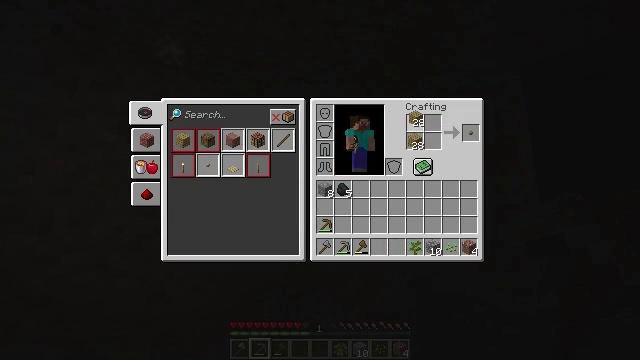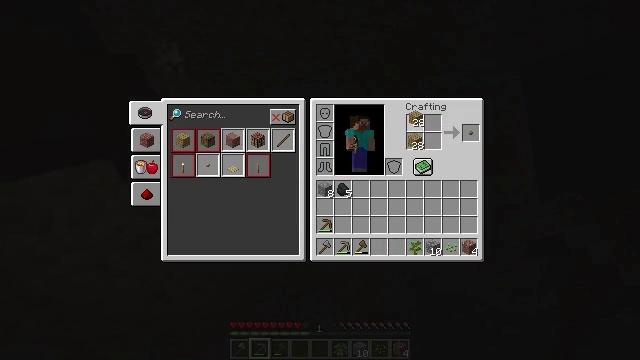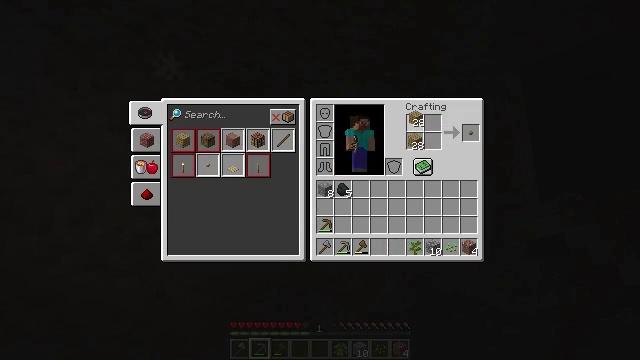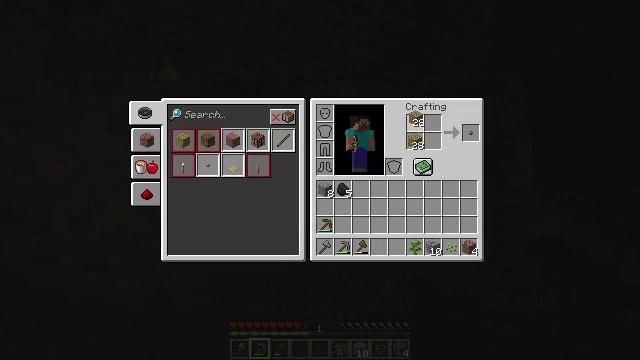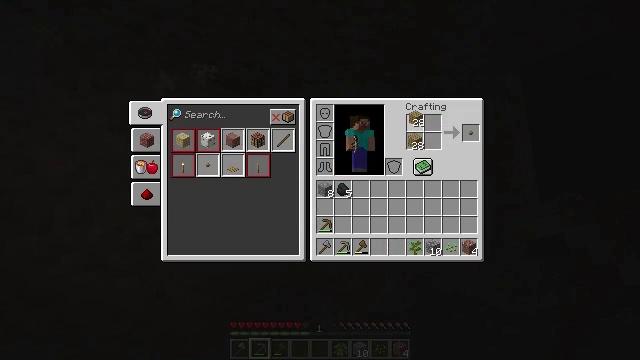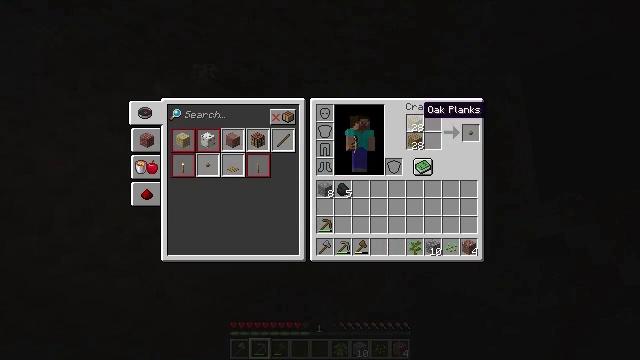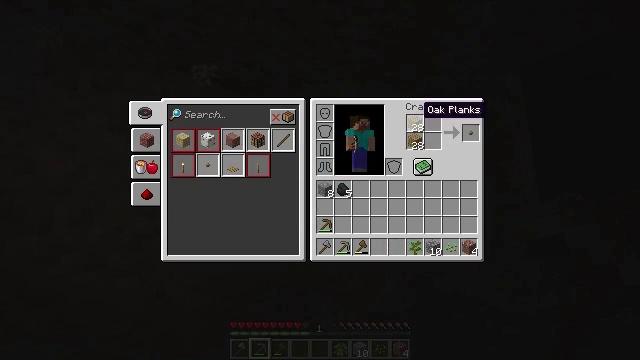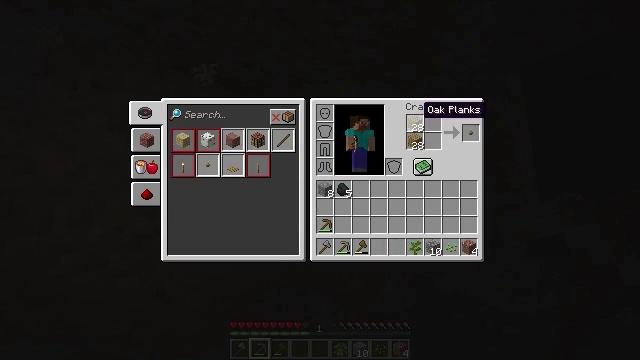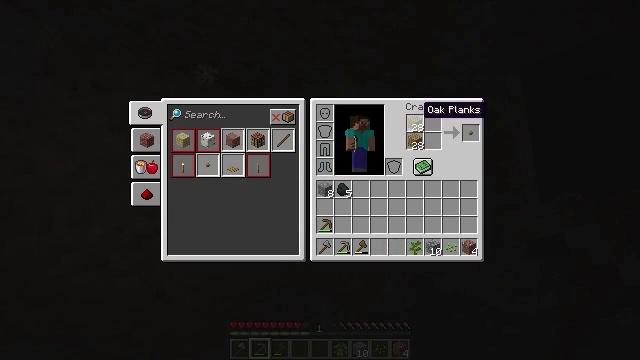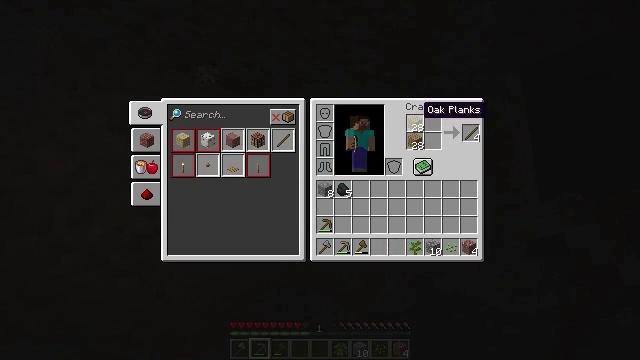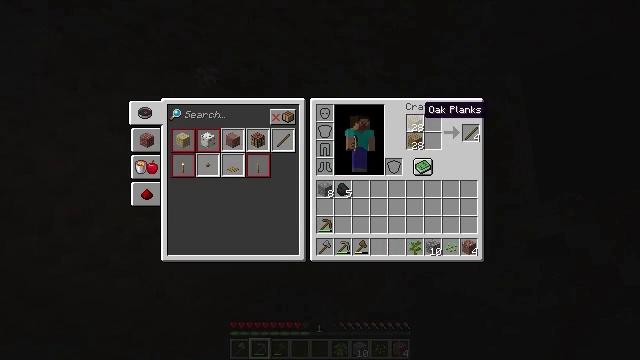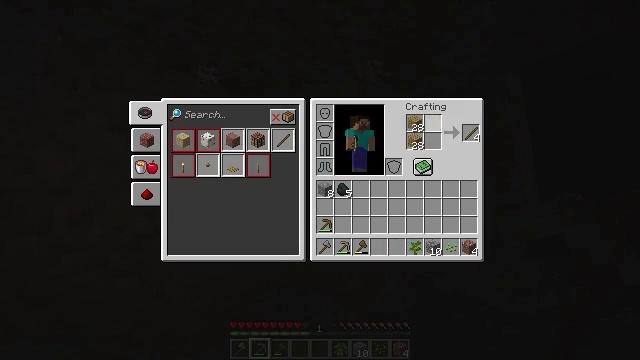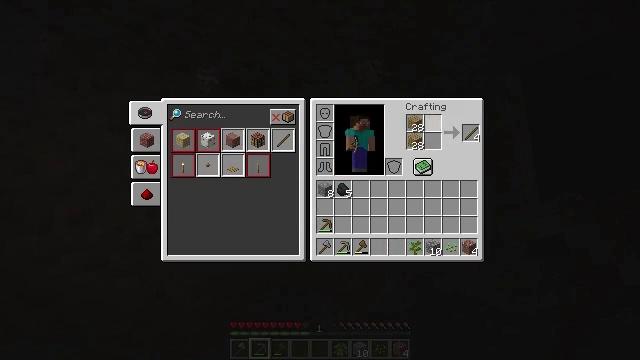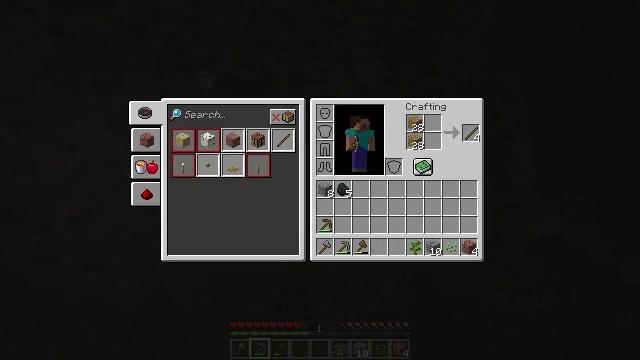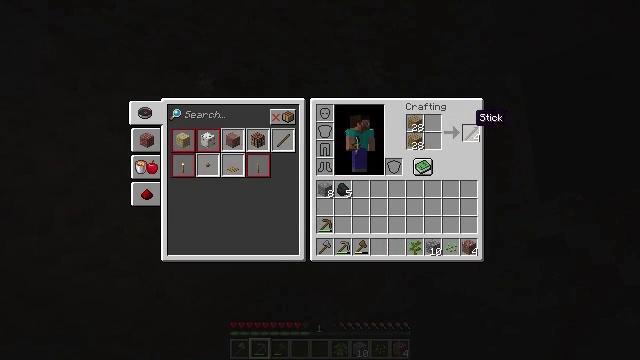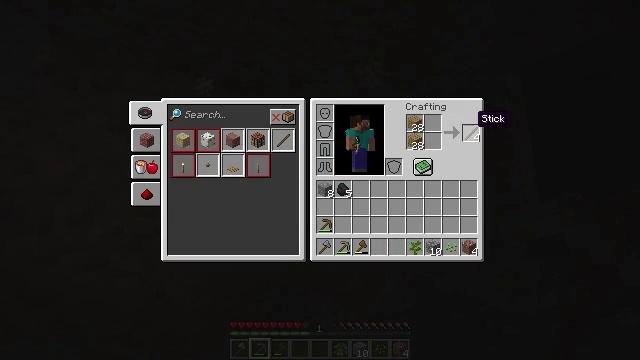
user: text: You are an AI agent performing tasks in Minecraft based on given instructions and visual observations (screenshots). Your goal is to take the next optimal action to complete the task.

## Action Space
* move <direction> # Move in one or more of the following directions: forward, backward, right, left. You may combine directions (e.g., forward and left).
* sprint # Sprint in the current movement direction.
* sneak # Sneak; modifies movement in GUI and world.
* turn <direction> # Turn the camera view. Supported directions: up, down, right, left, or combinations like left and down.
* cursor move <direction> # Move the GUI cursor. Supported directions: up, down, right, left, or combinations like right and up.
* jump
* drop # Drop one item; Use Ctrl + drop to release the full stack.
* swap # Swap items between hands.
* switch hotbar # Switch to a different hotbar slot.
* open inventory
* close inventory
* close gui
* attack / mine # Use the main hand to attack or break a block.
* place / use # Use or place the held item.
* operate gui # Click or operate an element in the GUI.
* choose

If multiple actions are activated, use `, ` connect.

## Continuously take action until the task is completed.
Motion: motion action
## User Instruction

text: Craft a stick.
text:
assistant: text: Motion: no_op
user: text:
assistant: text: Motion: no_op
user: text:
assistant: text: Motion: no_op
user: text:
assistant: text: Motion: attack / mine
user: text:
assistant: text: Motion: no_op
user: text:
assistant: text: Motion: no_op
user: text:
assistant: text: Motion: no_op
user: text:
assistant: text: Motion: no_op
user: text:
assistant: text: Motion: no_op
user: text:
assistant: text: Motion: no_op
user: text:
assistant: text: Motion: no_op
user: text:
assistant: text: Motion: turn right
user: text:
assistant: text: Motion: turn right
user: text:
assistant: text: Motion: no_op
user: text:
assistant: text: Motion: no_op
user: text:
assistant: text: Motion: no_op
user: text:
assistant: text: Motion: no_op
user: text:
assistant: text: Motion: no_op
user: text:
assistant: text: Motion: no_op
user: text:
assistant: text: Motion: no_op
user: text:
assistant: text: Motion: attack / mine
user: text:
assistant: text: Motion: attack / mine
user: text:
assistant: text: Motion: attack / mine
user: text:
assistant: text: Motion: no_op
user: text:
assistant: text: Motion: attack / mine
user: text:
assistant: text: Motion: attack / mine
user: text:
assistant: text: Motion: no_op
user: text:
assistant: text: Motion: attack / mine
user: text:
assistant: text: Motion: attack / mine
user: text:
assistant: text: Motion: attack / mine